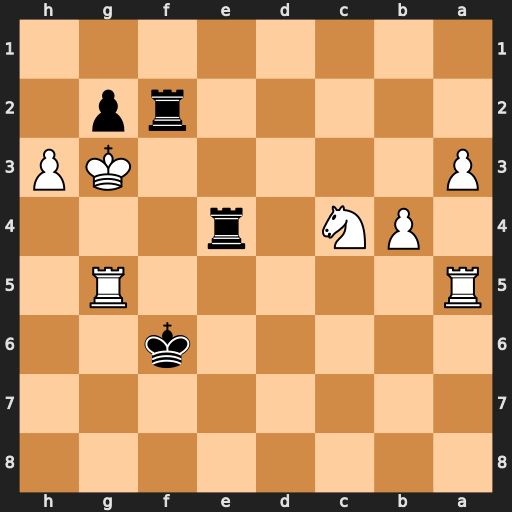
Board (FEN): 8/8/5k2/R5R1/1PN1r3/P5KP/5rp1/8
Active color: b
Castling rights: -
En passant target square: -
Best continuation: g1=Q#